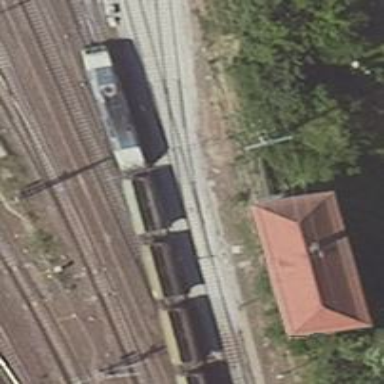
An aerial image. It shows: Railway switch.